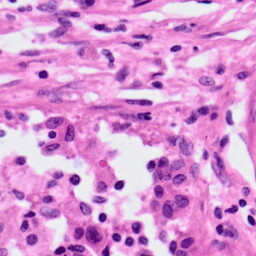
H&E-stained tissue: Lung